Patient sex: F
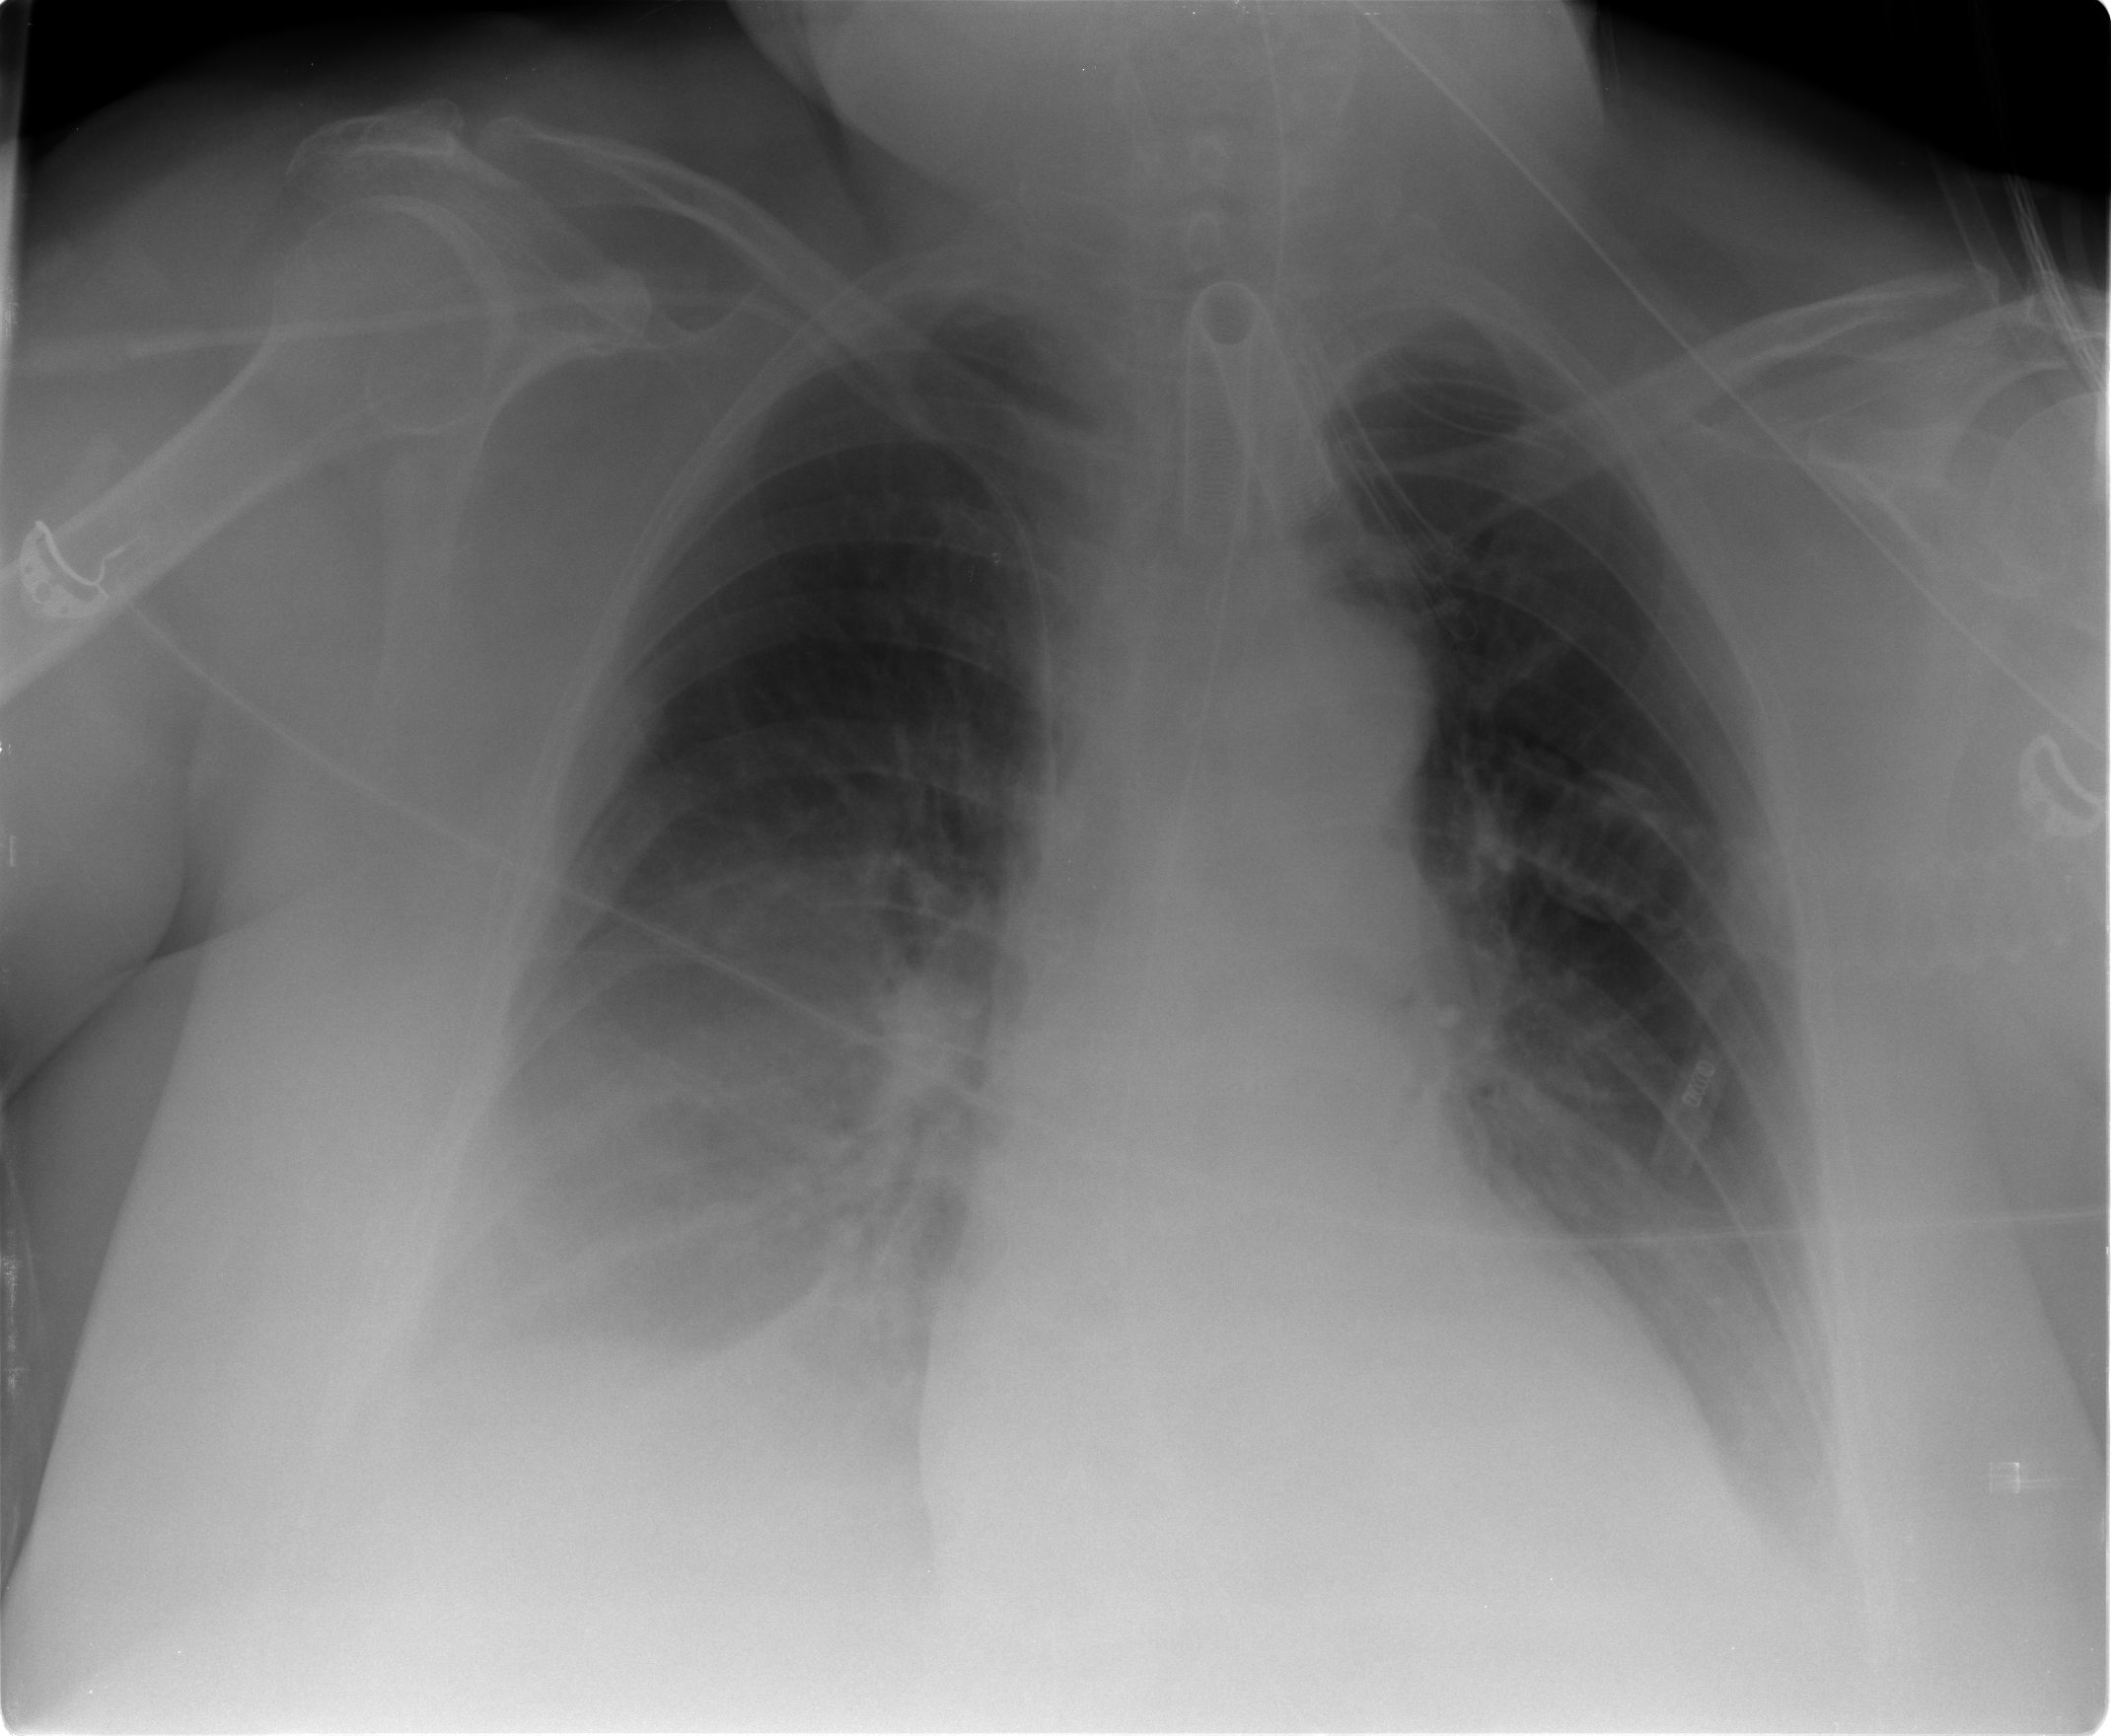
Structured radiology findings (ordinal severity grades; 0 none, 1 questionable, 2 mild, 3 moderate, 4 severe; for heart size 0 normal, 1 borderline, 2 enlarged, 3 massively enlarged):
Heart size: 1
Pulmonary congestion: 2
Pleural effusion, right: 3
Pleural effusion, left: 3
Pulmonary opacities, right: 0
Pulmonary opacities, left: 0
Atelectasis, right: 2
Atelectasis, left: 2